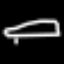
Label: bed